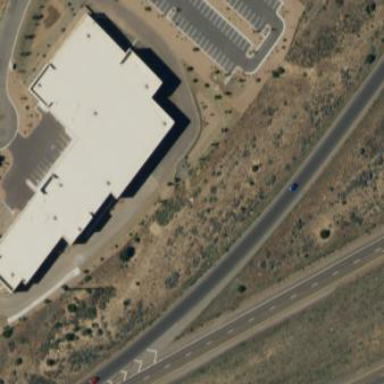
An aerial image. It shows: Building used for storage rental.